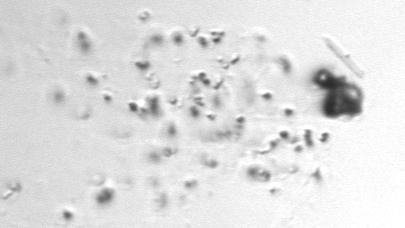
Label: Phaeocystis